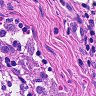
Metastatic tissue present: no